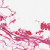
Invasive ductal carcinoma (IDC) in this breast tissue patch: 0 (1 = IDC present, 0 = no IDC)